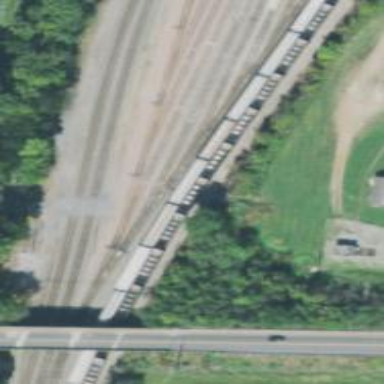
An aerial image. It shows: Railway yard.